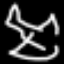
Label: airplane